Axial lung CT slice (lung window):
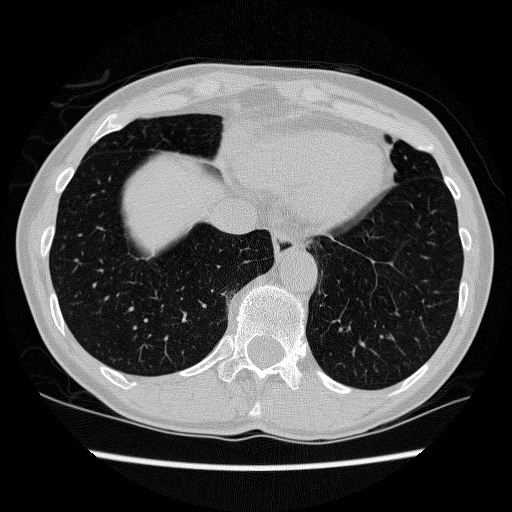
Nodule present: no